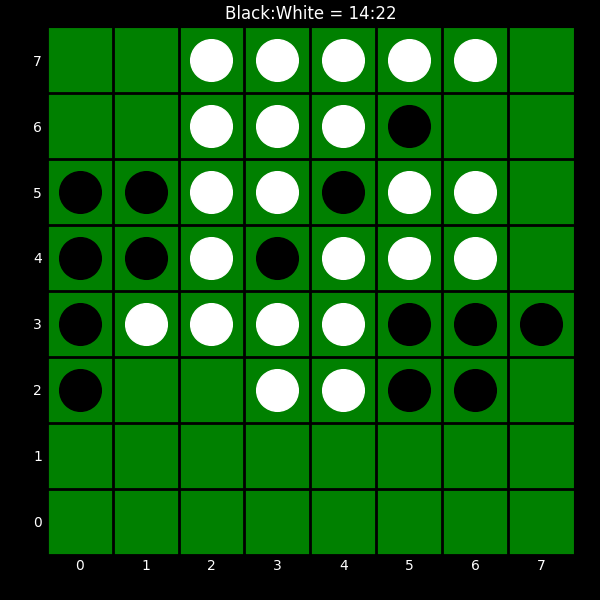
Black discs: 14
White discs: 22